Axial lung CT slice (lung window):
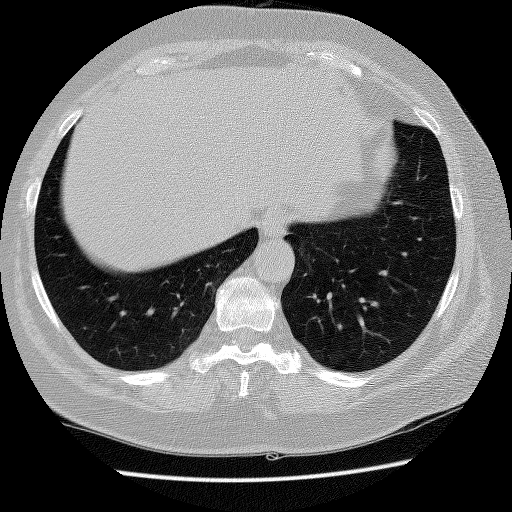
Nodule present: no